Interaction volume radius: 5 \u00c5
Interaction volume height: 10 \u00c5
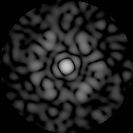
Disorder parameter: 0.7568